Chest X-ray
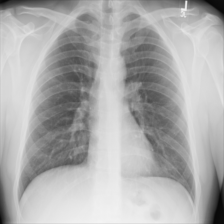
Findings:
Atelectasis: negative
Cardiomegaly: negative
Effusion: negative
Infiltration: negative
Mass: negative
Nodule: negative
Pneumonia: negative
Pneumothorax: negative
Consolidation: negative
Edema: negative
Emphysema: negative
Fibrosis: positive
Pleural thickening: negative
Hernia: negative